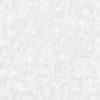
Label: no_change